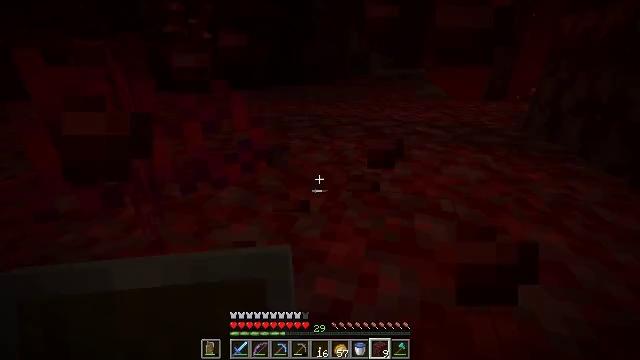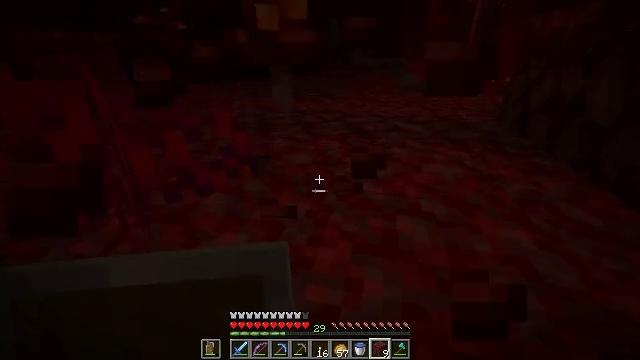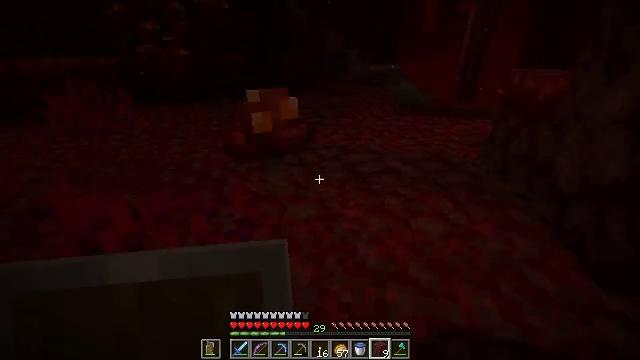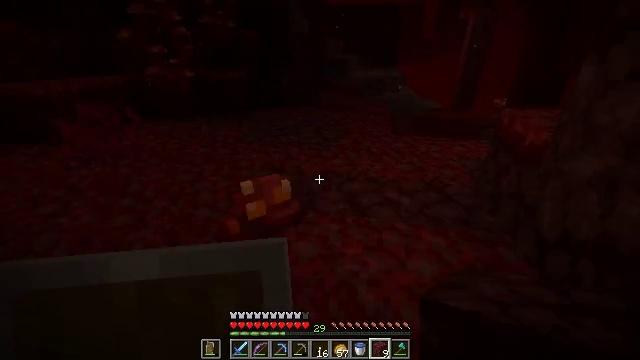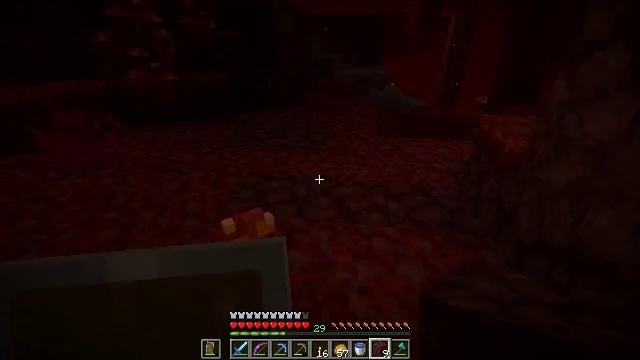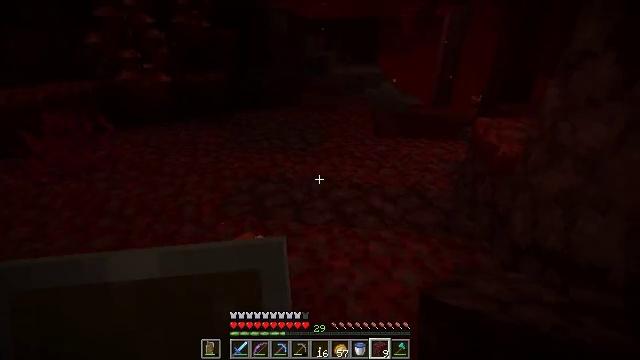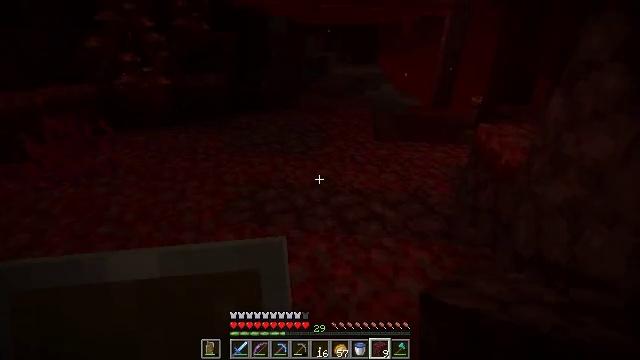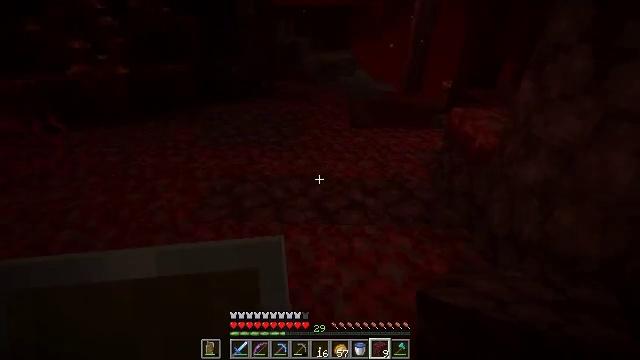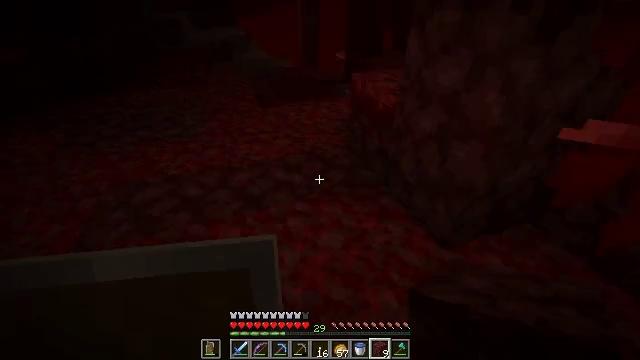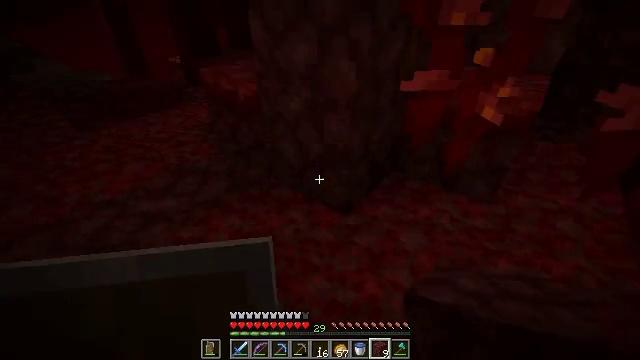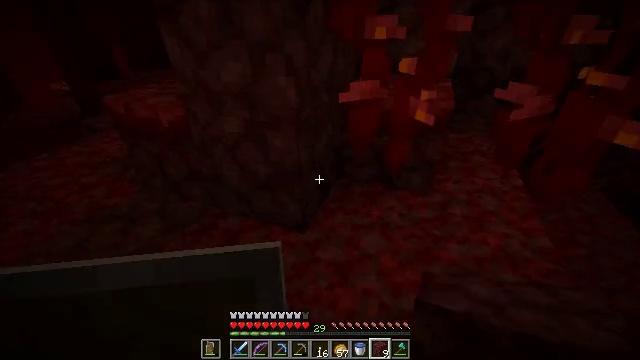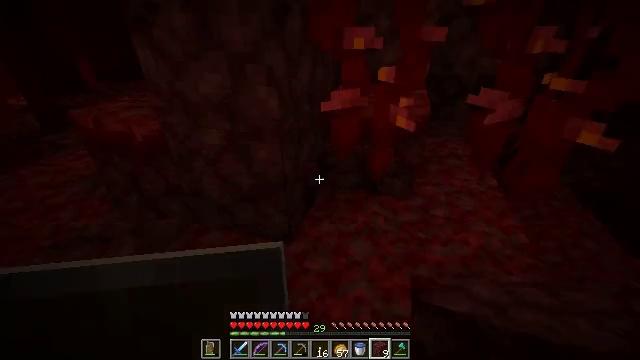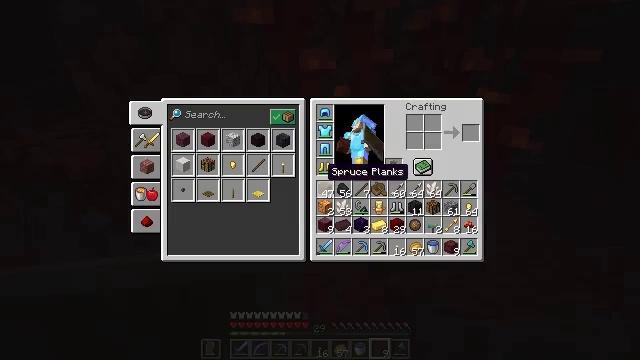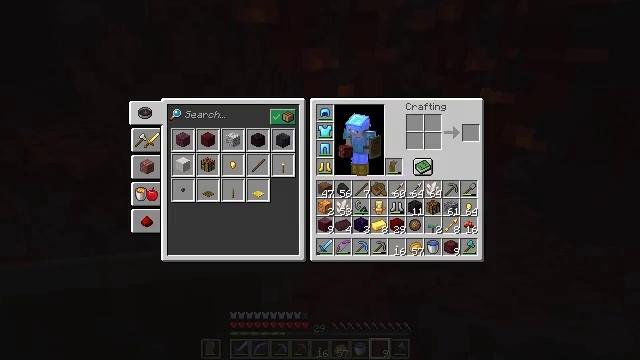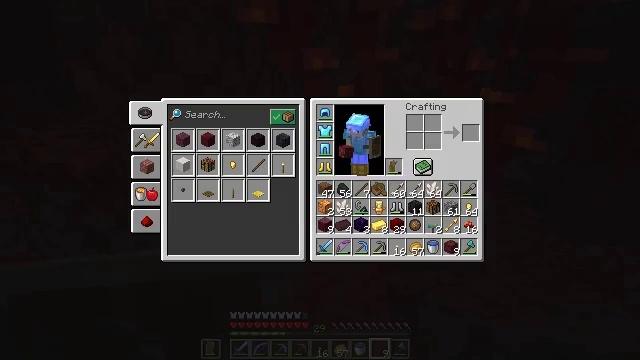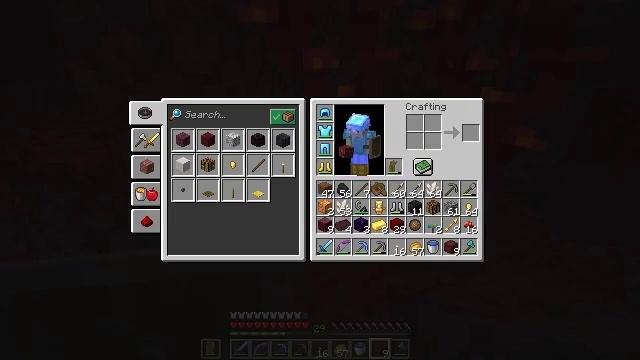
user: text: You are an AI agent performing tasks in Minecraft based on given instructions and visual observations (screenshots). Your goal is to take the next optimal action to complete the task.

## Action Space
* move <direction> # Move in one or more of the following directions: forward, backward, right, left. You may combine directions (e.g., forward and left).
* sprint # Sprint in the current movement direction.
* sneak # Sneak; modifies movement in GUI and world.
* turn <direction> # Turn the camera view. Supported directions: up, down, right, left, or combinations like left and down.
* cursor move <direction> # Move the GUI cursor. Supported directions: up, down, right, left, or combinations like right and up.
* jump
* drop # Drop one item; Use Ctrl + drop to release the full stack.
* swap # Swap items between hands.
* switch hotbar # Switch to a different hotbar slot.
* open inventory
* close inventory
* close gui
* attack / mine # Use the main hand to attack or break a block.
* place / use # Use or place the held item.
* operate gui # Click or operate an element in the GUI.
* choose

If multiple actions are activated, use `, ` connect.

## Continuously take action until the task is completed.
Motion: motion action
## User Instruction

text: Chop crimson stem from the tree.
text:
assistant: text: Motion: move forward, turn right and down, jump
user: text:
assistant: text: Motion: move forward, jump
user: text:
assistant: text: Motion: move forward, jump
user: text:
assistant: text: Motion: move forward, turn right, jump
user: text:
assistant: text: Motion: move forward, turn right
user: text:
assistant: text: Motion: move forward
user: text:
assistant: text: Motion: move forward, turn right and down
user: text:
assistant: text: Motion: move forward, turn right and down
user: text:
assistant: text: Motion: move forward, turn right
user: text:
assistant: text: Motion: turn right and up
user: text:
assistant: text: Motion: turn right and up
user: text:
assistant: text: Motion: turn right and up, open inventory
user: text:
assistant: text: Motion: cursor move right, open inventory
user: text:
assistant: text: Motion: open inventory
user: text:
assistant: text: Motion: no_op
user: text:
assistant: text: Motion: cursor move right and up
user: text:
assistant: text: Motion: no_op
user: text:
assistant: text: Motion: no_op
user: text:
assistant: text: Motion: no_op
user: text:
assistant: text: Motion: no_op
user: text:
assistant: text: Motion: no_op
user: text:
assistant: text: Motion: turn right and up
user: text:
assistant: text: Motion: turn right and up
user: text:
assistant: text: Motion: move forward, turn right and up
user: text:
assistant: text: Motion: move forward
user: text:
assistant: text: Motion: move forward
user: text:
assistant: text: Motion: move forward, sprint
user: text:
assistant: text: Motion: move forward, sprint
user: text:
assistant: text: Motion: move forward, sprint, turn right
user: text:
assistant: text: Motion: move forward, turn right